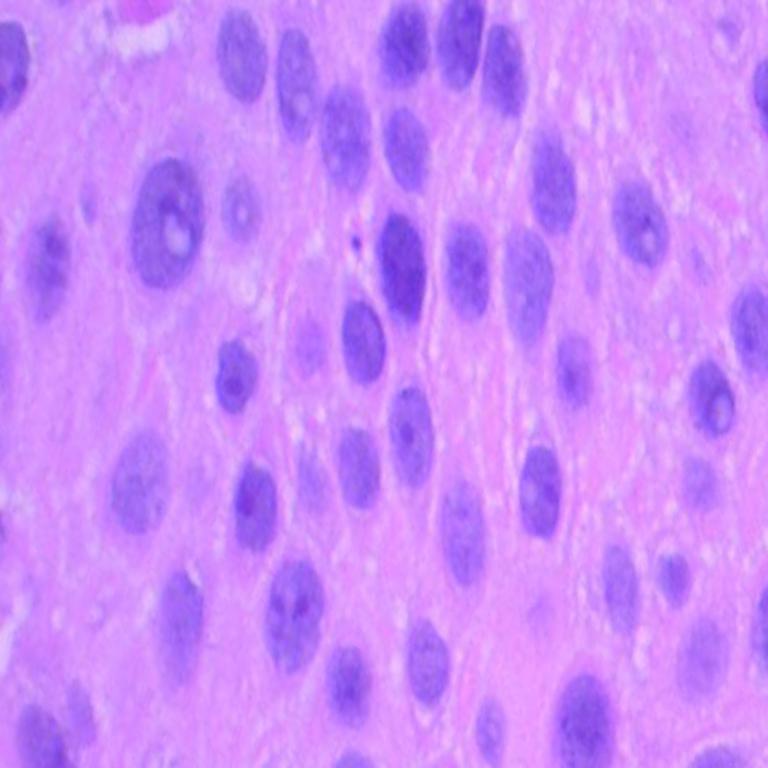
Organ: lung
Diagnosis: squamous carcinomas